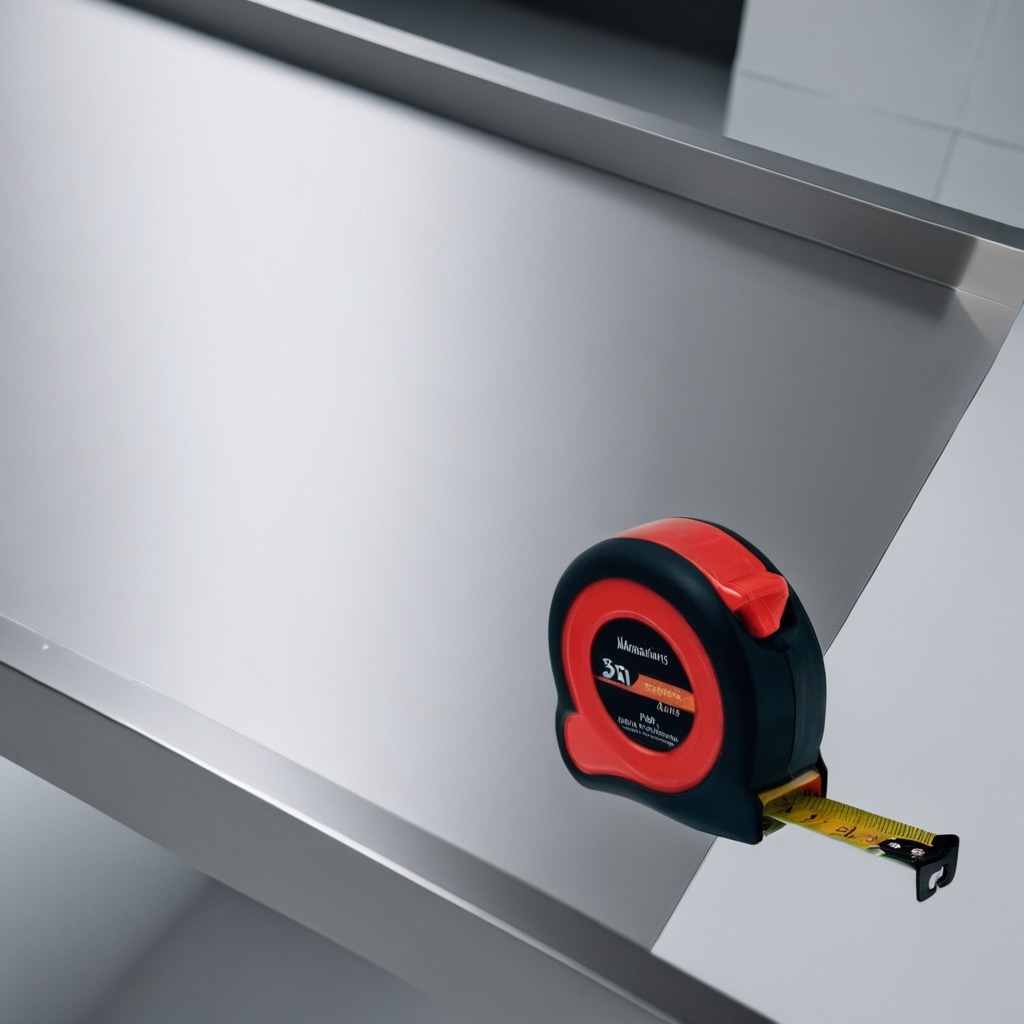
A measuring tape lies on the stainless steel table in a high-end prototyping lab.